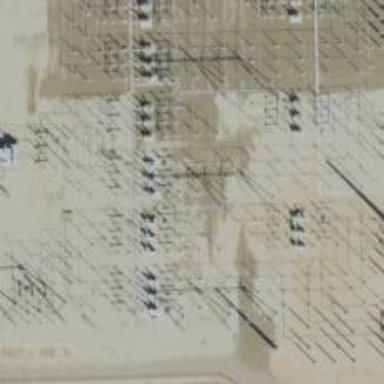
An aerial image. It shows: Switch for power supply.